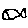
Label: fish